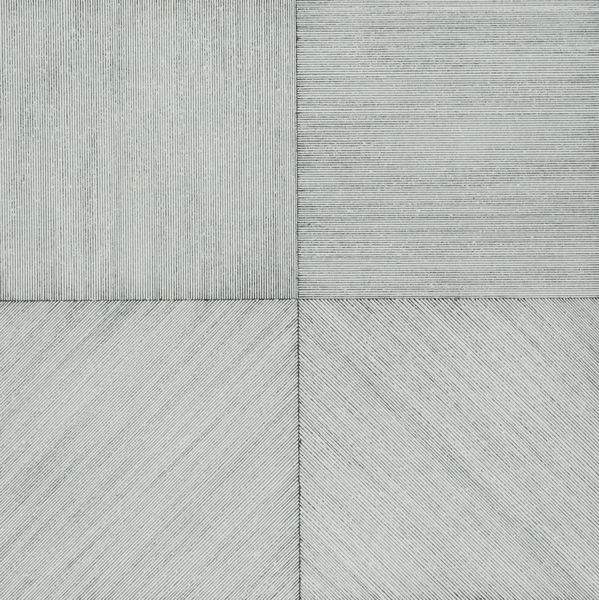
Titel: A square divided horizontally and vertically into four equal parts, each with a different direction of lines
Künstler: Sol Lewitt
Standort: Paris
Institution: Privatsammlung
Schlagwörter: weiß, grau, holz, zeichnung, muster, feld, felder, schräg, abstrakt, formen, grafik, graphik, linien, streifen, platte, striche, foto, vier, linie, stich, strich, quer, entwurf, senkrecht, ecken, quadrate, diagonal, geometrisch, fuge, eck, struktur, diagonalen, maßerung, horizontal, waagerecht, sol, wandbild, geometrie, lewitt, quadrat, vertikal, waagrecht, strukturen, vier felder, vier quadrate